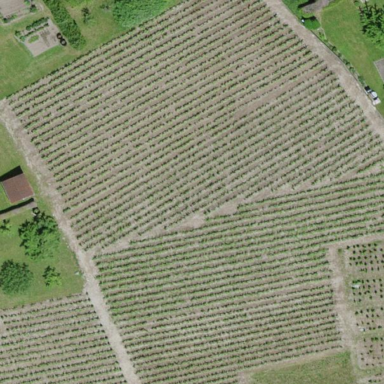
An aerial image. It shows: Vineyard with grape crops.